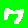
Digit: 7